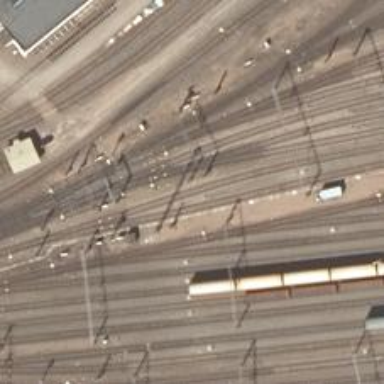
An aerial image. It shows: Railway signal.